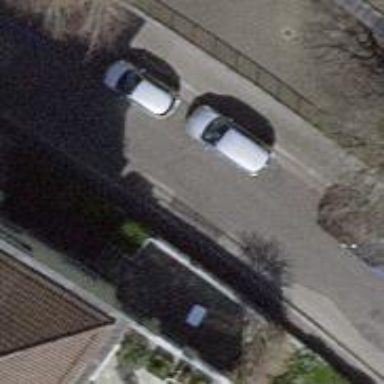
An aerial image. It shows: Residential road with asphalt surface. Both sides have sidewalks.